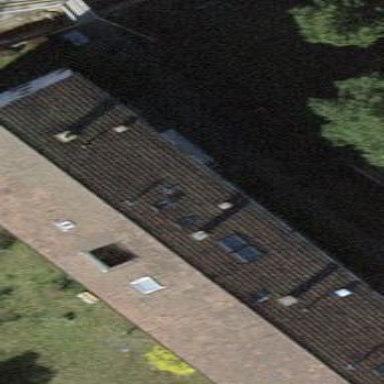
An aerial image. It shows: Residential building with gabled roof made of roof tiles in rosy brown color. The roof is oriented along the building and the overall building color is lavender.